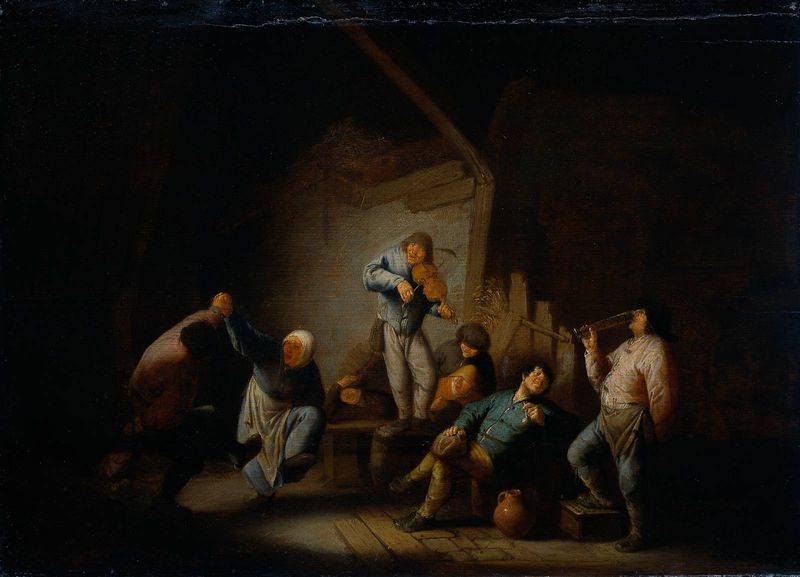
Titel: Tanzendes Paar
Künstler: Adriaen van Ostade
Standort: Amsterdam
Institution: Rijksmuseum
Schlagwörter: blau, dunkel, fuß, gemälde, gruppe, kampf, mann, schatten, weiß, frauen, menschen, sitzen, abend, bewegung, braun, frau, getränk, glas, grau, hell, holz, hut, hüte, licht, männer, nacht, orange, raum, schwarz, stuhl, szene, tisch, zimmer, blick, dach, haus, rot, tuch, zaun, fest, gesellschaft, haube, leute, malerei, tanz, alkohol, alt, betrunken, feier, feiern, gelage, hemd, hose, kneipe, mütze, saufen, trinken, wand, wirtschaft, alte, arm, mensch, stein, holland, innenraum, instrument, niederlande, öl, hütte, boden, sitzend, innen, paar, personen, gesang, musik, musiker, tanzen, bauern, genre, kinder, schuppen, kanne, krug, vase, schürze, füße, liegen, schlafen, düster, bogen, genremalerei, bäuerin, getreide, heu, mauer, hof, markt, bank, dielen, schemel, arbeiter, essen, wein, spielen, pfeife, rauchen, musikinstrument, musizieren, balken, stube, bretter, bauer, verfall, lachen, ruine, gefäß, scheune, sex, brett, hell-dunkel, bier, dachstuhl, geige, geiger, violine, singen, stall, zentrum, fröhlich, teniers, hahn, huhn, drinnen, armut, tänzer, spaß, adriaen brouwer, brouwer, dachboden, fidel, fiedel, fröhlichkeit, gasthaus, gasthof, gerangel, hollan, humpen, lied, musikant, mäner, schänke, spilen, wirt, wirtshaus, schenke, bauernszene, jan steen, musikanten, deftig, spielmann, caravaggio, gesellen, 18. jahrhundert, dunkelwand, 'hahn, gegesang, gesng, alkohol zentrum